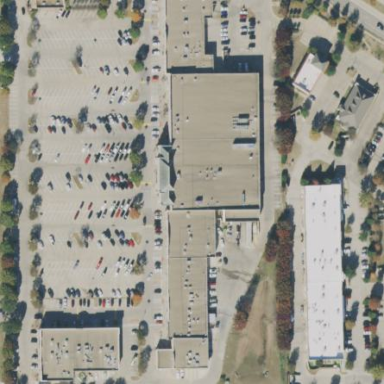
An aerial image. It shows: Supermarket located in building.